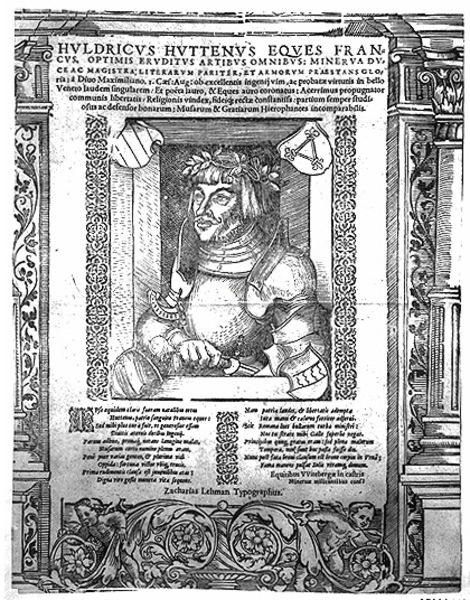
Titel: Bildnis des Ulrich von Hutten
Künstler: Zacharias Lehmann
Institution: (Seriendruck)
Schlagwörter: mann, weiß, blumen, hut, nase, profil, schwarz, säule, säulen, zeichnung, muster, ornament, bart, schnurrbart, rahmen, sockel, bildnis, portrait, porträt, haare, pflanzen, renaissance, engel, kanneliert, ranken, holzschnitt, schrift, grafik, graphik, spalten, pfeife, inschrift, dekor, floral, schild, buch, rechteck, druck, schwarz weiß, radierung, stich, titel, seite, illustration, schwert, text, zeitung, buchstaben, kranz, lorbeer, ritter, rüstung, tinte, ranke, girlanden, wappen, efeu, mittelalter, siegel, putten, kupferstich, flugblatt, ehrenkranz, zeichung, latein, reformation, initial, heraldik, pflanzenranke, ulrich von hutten, buchkunst, ulrich, huldric, hutten, kupferstcih, ittelalter, druckkunst, huldricus, huttenus, wappenkunst